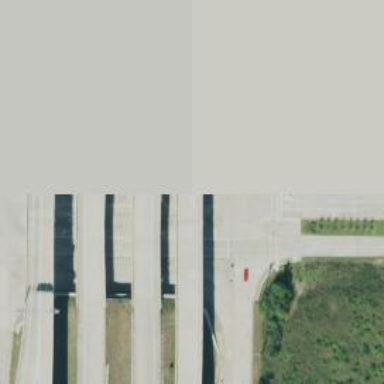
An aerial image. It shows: Bridge over motorway.